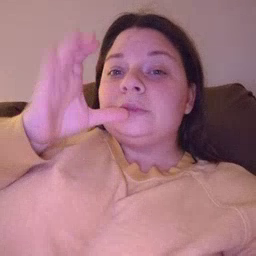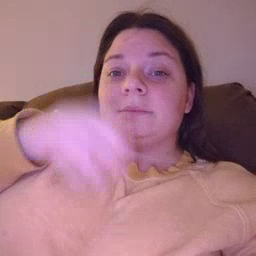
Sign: drink